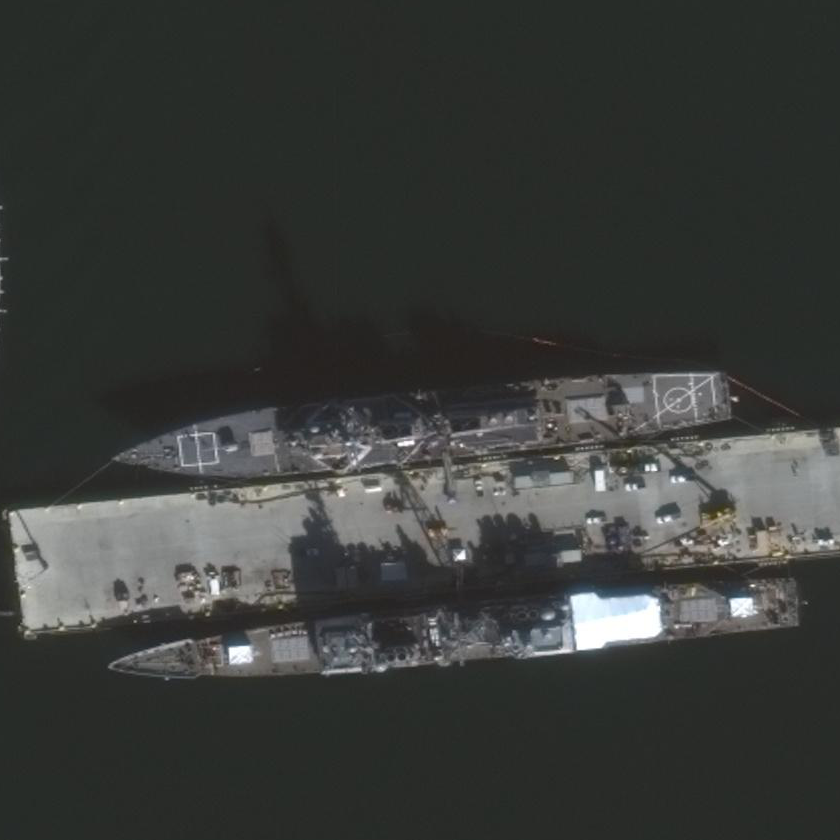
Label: destroyer